Interaction volume radius: 5 \u00c5
Interaction volume height: 15 \u00c5
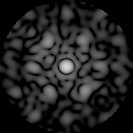
Disorder parameter: 0.7381